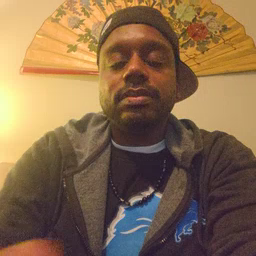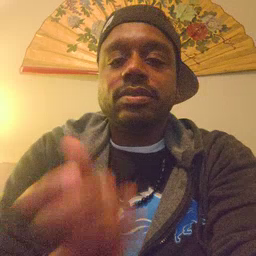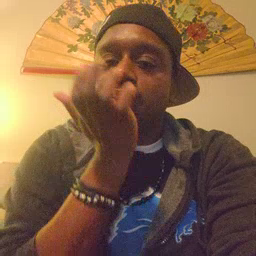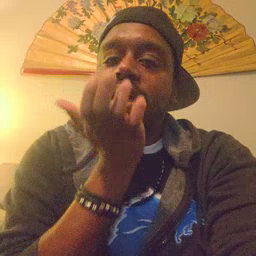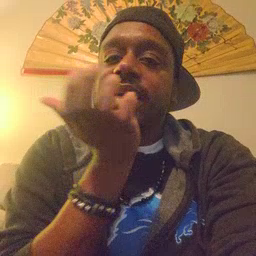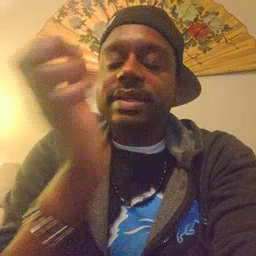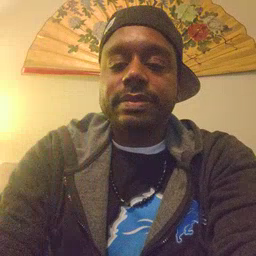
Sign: grass